Question: I am in the process of writing a simple program for Linux. I have a problem with one function "addonlyonce". It compares strings and adds to an array without duplicates (If the string does not exist in an array). The function works well, but not for utmp struct. When comparing each string of the utmp structure always returns 1 (it means that string already exists in the array - and it is wrong :( ). You can compile this code by 'gcc thiscode.c -o test' (it works only on Linux).
'''
#include <stdlib.h>
#include <stdio.h>
#include <string.h>
#include <utmp.h>
int addonlyonce(char **array, char *str) {
int i=0;
printf("I got %s
",str);
while(*array != '') {
if(strcmp(*array,str)==0) {
printf("Already exists!
");
return 1;
}
i++;
array++;
}
*array=str;
printf("Sit down on the number: %d
",i);
return 0;
}
void printarray(char **array) {
printf("Array looks like: ");
while(*array != '') {
printf("%s ",*array);
array++;
}
printf("
");
}
int main(void) {
char *users[20]={0};
char exuser2[]="exuser2";
struct utmp current_record;
FILE *fp = fopen(UTMP_FILE, "r");
addonlyonce(users,"exuser1");
printarray(users);
addonlyonce(users,exuser2);
printarray(users);
addonlyonce(users,"exuser1");
printarray(users);
addonlyonce(users,"exuser3");
printarray(users);
while (fread(&current_record, sizeof(struct utmp), 1, fp) == 1) {
addonlyonce(users,current_record.ut_name); //HERE DON'T WORK
printarray(users);
}
addonlyonce(users,"exuser4");
printarray(users);
fclose(fp);
return 0;
}
'''
I wanted to make it so (correct functioning):
'''
I got exuser1
Sit down on the number: 0
Array looks like: exuser1
I got exuser2
Sit down on the number: 1
Array looks like: exuser1 exuser2
I got exuser1
Already exists!
Array looks like: exuser1 exuser2
I got exuser3
Sit down on the number: 2
Array looks like: exuser1 exuser2 exuser3
I got reboot
Sit down on the number: 3
Array looks like: exuser1 exuser2 exuser3 reboot
I got kelloco2
Sit down on the number: 4
Array looks like: exuser1 exuser2 exuser3 reboot kelloco2
I got przemek
Sit down on the number: 5
Array looks like: exuser1 exuser2 exuser3 reboot kelloco2 przemek
I got guest
Sit down on the number: 6
Array looks like: exuser1 exuser2 exuser3 reboot kelloco2 przemek guest
I got exuser4
Sit down on the number: 7
Array looks like: exuser1 exuser2 exuser3 reboot kelloco2 przemek guest exuser4
'''
But, after execute I get something like this:
'''
I got exuser1
Sit down on the number: 0
Array looks like: exuser1
I got exuser2
Sit down on the number: 1
Array looks like: exuser1 exuser2
I got exuser1
Already exists!
Array looks like: exuser1 exuser2
I got exuser3
Sit down on the number: 2
Array looks like: exuser1 exuser2 exuser3
I got reboot
Sit down on the number: 3
Array looks like: exuser1 exuser2 exuser3 reboot
I got kelloco2
Already exists! //Here a problem arises
Array looks like: exuser1 exuser2 exuser3 kelloco2
I got przemek
Already exists!
Array looks like: exuser1 exuser2 exuser3 przemek
I got guest
Already exists!
Array looks like: exuser1 exuser2 exuser3 guest
I got exuser4
Sit down on the number: 4
Array looks like: exuser1 exuser2 exuser3 guest exuser4
'''
.
What could be wrong?
Regards K.
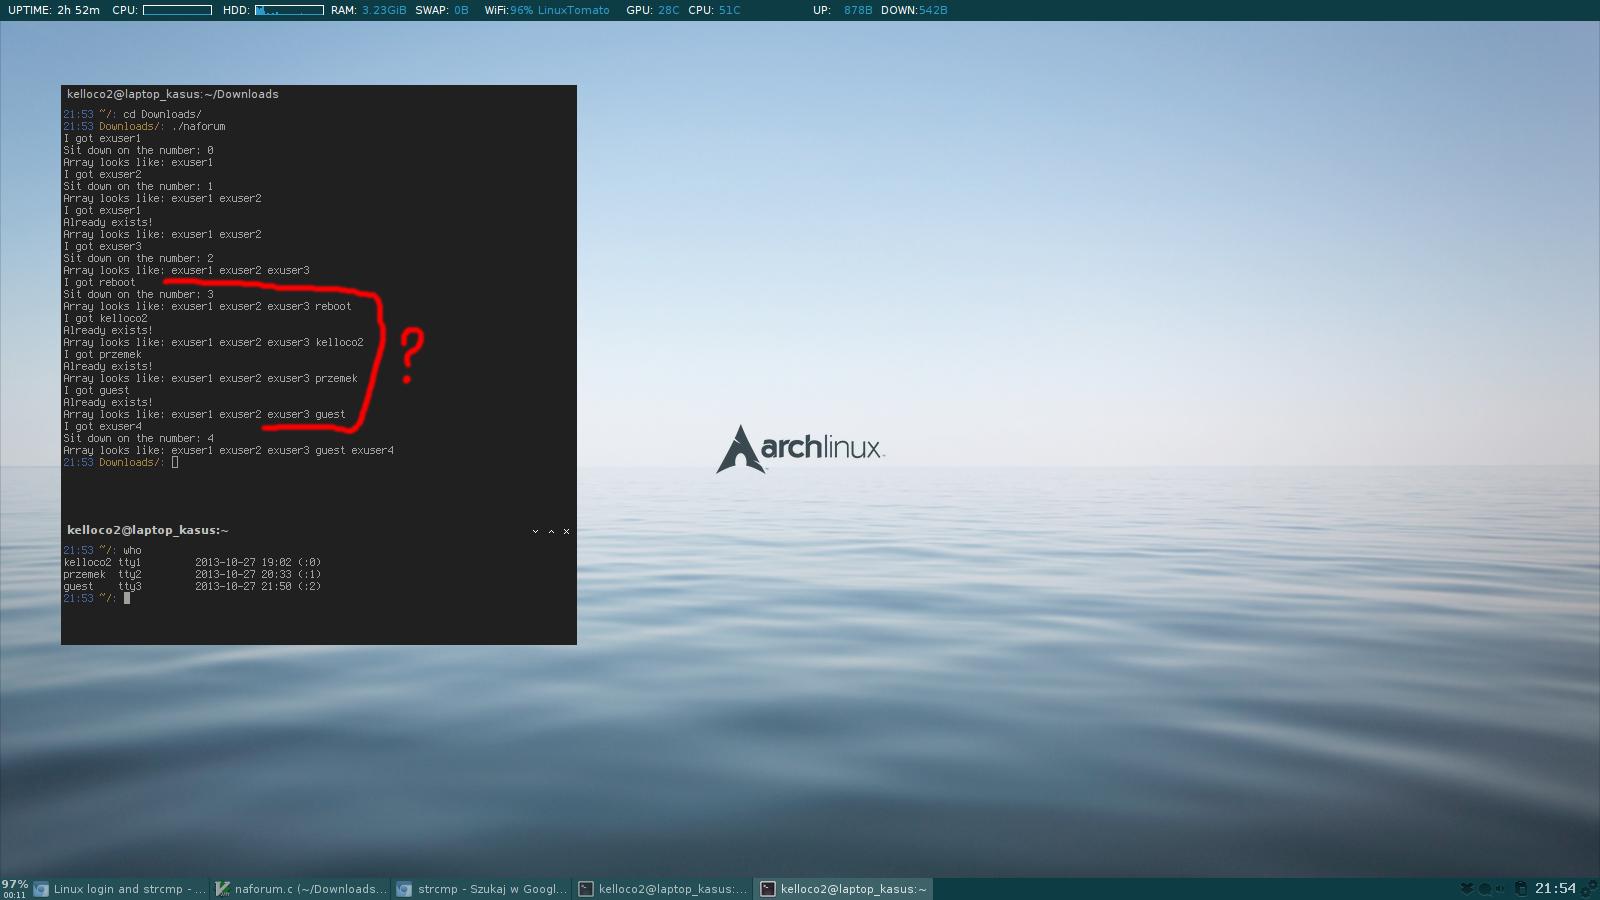
Answer: Haven't read all your code, but this bugs me:
'''
while(*array != '') {
'''
array is a '**char'. This means *array is a '*char'. But you compare it to a char (''''). You probably meant 'NULL'?
And now to your bug:
'''
*array=str;
'''
This is the bad line. You aren't copying the string! You are just pointing to the same place in memory!
This means that if you change the string pointed to by 'str', the string pointed to by '*array' will change too!
So once you add a string using 'ut_name' and then changing 'ut_name' and adding it again - it finds it already, because you have the same memory for 'ut_name' and '*array'.
Anyway - use 'strcpy' (after allocating memory!!!) instead of that line '*array=str' and everything will work fine.